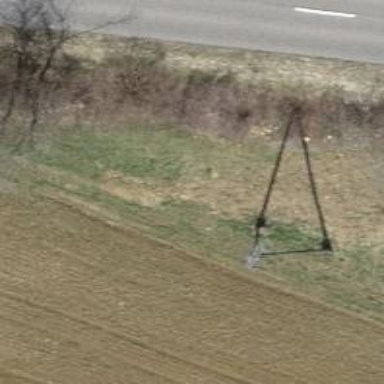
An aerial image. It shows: Minor power line.